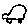
Label: car